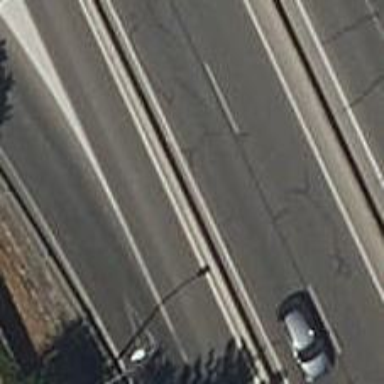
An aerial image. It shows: Trunk link highway.